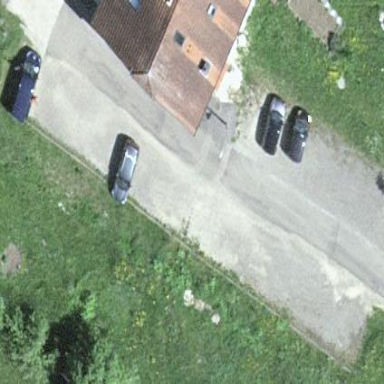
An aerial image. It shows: Parking area with gravel surface.